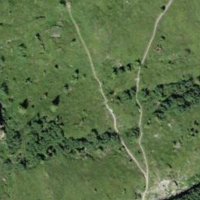
EUNIS habitat code: 26
Species observed at this site:
Vaccinium vitis-idaea